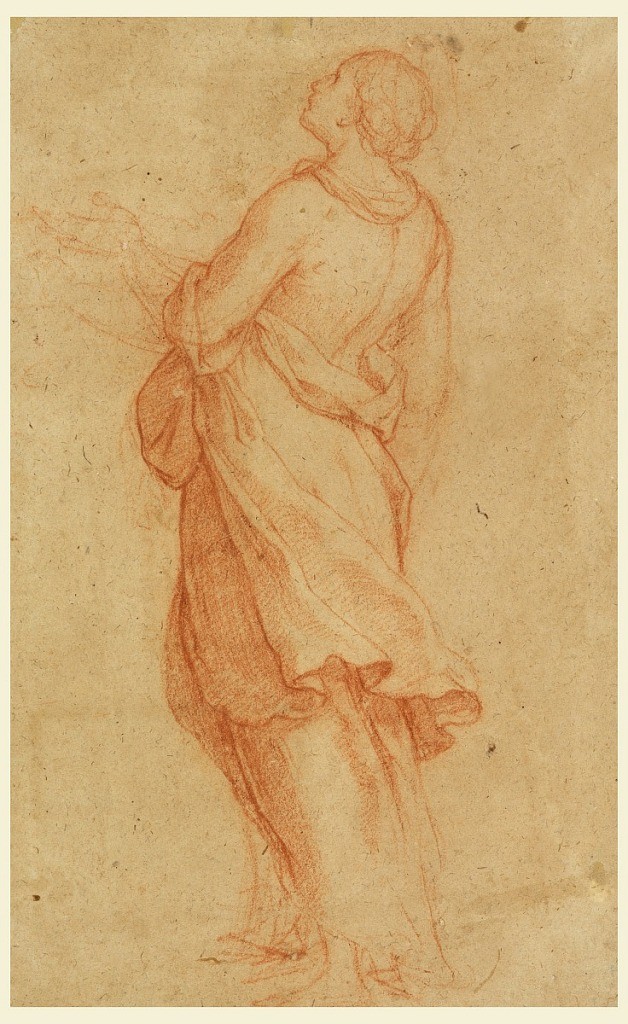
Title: A Young Woman (St. Mary Magdalene under the Cross)
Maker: Marco dal Pino, Italian, ca. 1525–ca. 1587
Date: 1550–75
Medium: Red chalk on thin brown paper
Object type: Drawing
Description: Shown in three-quarter profile from the back, a woman with flowing robes and head and hand raised.